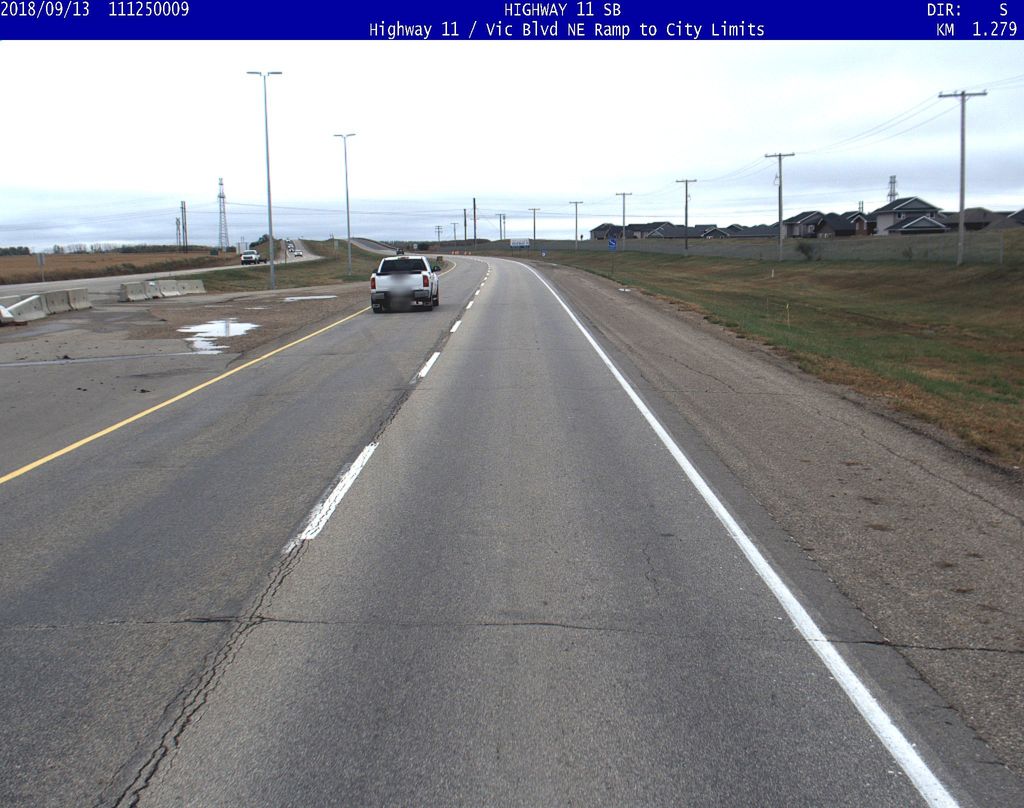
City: saskatoon